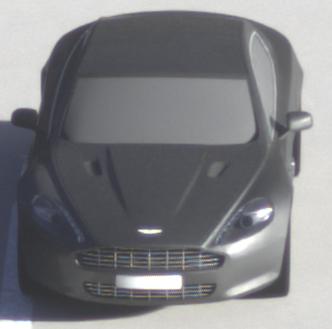
Make: Aston Martin
Model: Rapide
Detailed model: Rapide
Model produced from: 2010/03
Model produced until: 2013/07
Doors: 5
Color: gray
Road condition: dry road
Daytime: morning or afternoon
Contrast: medium contrast